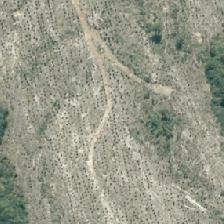
Land cover: harvested_forest